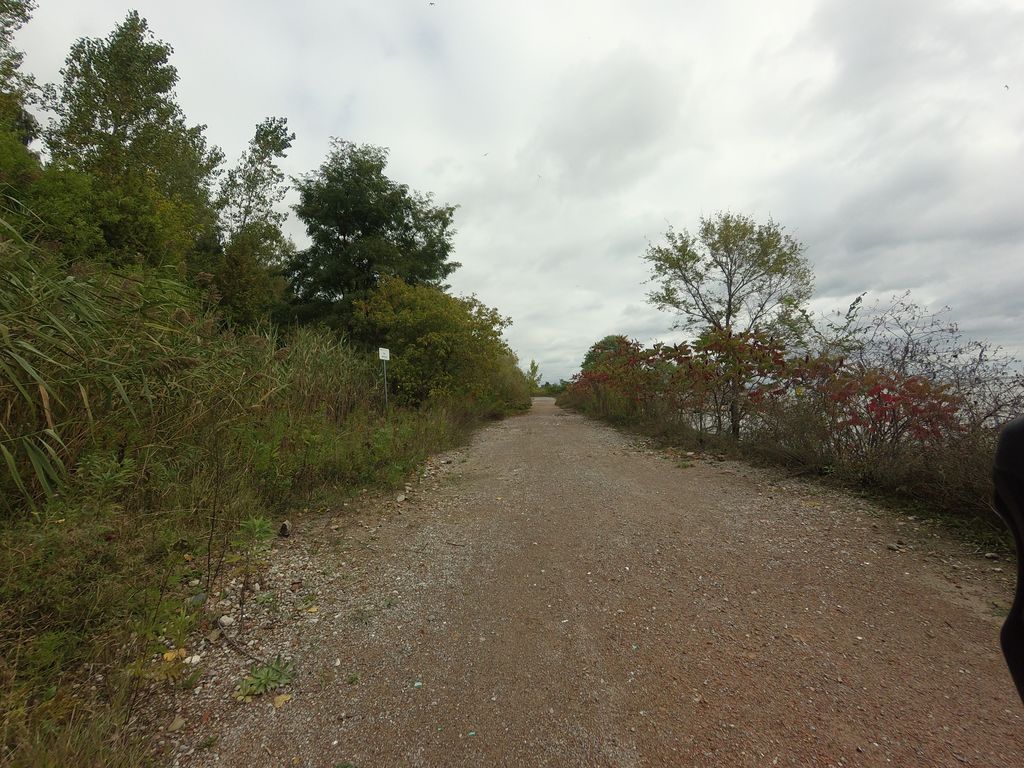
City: toronto